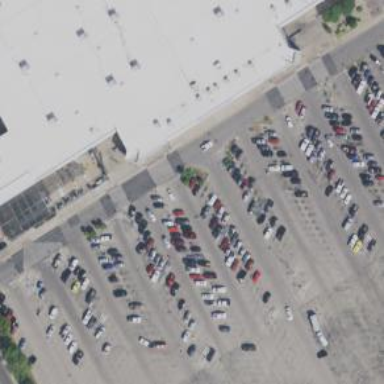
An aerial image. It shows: Parking space is available.